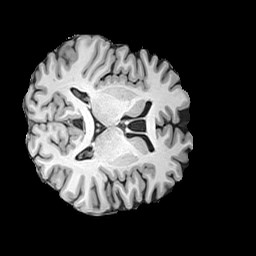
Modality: T1w
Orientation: axial
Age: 25
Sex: male
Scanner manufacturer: siemens
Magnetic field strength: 3 T
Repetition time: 2 s
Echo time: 0.0024 s